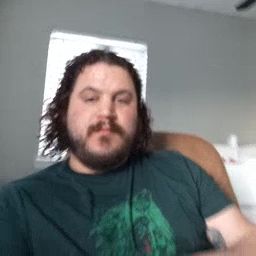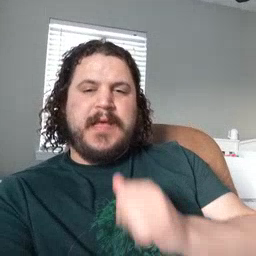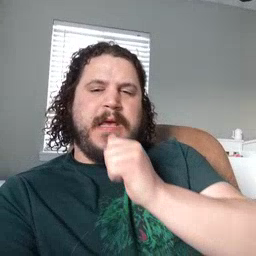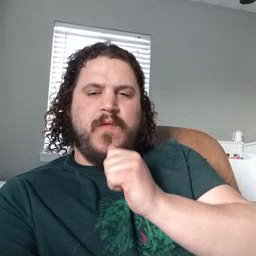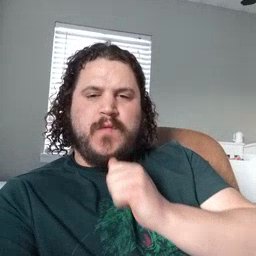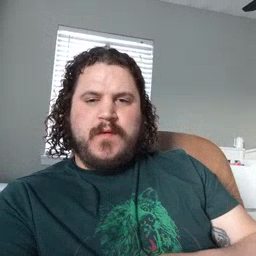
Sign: owie